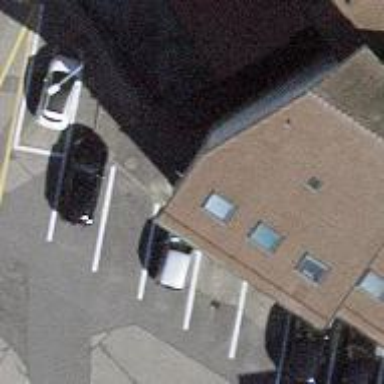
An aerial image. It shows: Street-side parking area.